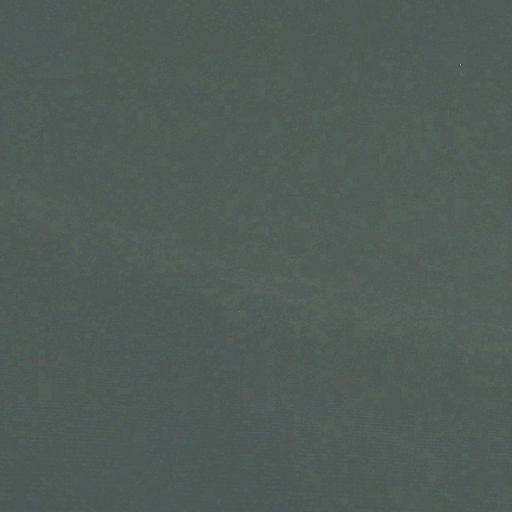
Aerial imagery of bar in Alabama named Dry Bar (historical) containing only open water